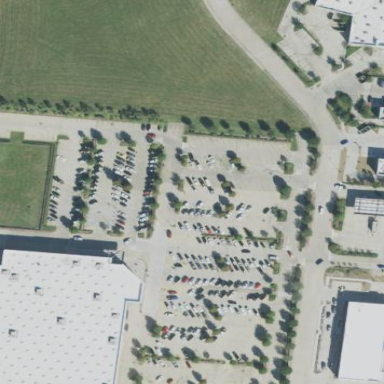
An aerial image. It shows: Retail area.